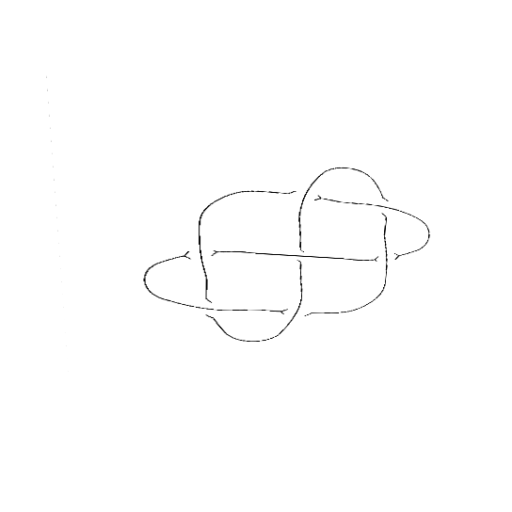
Crossing number: 7